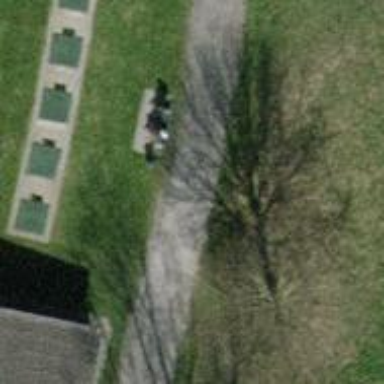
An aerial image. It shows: Path for golf carts.